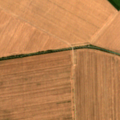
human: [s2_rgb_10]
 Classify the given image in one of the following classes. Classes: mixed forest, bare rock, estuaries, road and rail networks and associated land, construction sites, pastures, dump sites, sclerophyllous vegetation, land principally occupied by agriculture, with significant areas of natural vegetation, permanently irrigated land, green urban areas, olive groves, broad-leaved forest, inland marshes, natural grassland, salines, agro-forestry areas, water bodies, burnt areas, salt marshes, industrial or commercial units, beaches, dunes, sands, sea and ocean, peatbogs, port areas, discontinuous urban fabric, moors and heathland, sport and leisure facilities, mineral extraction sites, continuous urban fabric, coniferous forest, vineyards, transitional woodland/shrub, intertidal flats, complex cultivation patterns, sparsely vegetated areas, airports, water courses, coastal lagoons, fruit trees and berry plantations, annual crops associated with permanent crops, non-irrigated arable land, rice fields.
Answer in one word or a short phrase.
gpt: non-irrigated arable land